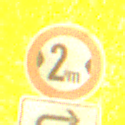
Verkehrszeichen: TatsaechlicheBreite2
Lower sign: RichtungsangabeDurchPfeile5
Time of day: Night
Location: Outdoor (Urban)
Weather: PartlyCloudy
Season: NotSpecified
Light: Artificial